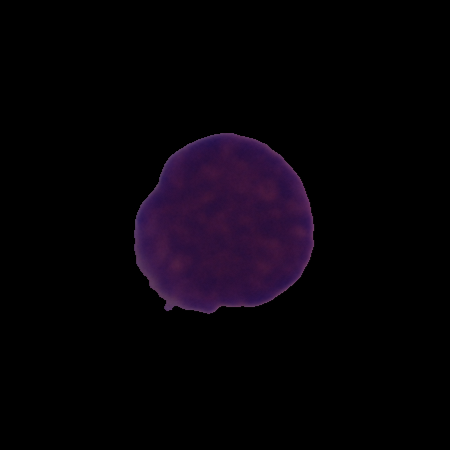
Label: cancer